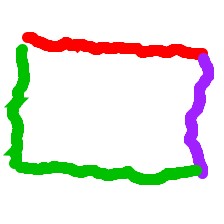
Shape: rectangle